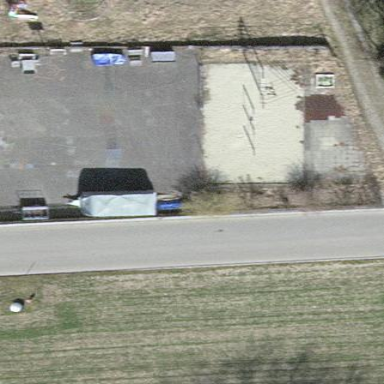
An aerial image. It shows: Playground area for leisure activities on the land.